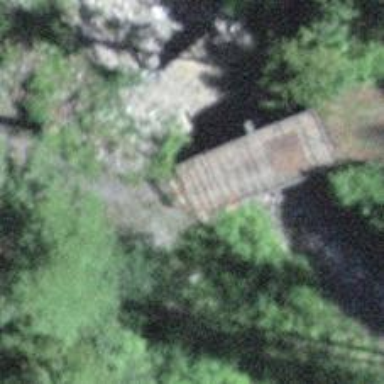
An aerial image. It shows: Path leading to bridge.